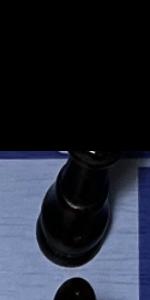
Label: King_Black